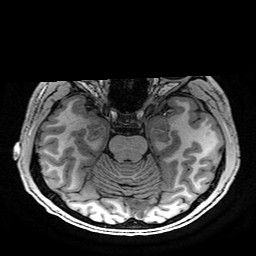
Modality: T1w
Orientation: coronal
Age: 28
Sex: male
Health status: healthy
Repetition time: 2.53 s
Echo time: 0.0034 s